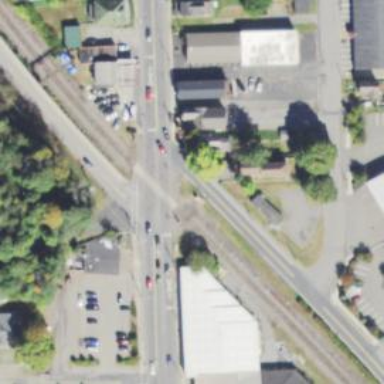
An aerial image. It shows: Railway crossing.